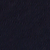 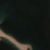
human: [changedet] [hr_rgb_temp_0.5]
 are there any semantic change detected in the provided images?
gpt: An elongated island has been realized in the sea.